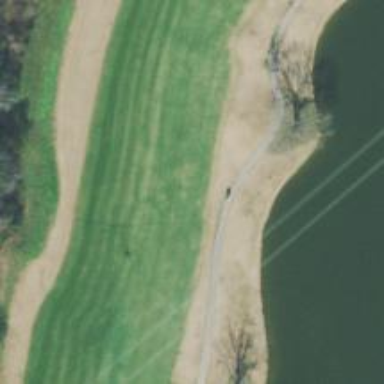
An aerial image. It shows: View of golf hole.